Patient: sex M, age 36
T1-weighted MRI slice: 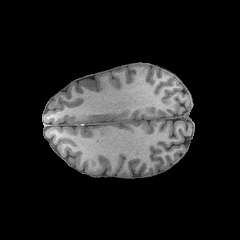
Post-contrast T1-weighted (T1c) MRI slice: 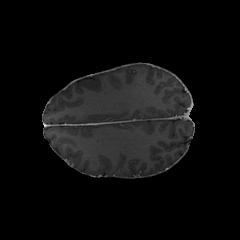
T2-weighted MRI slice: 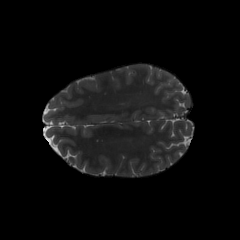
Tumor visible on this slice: no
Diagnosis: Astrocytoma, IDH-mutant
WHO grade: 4